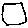
Label: hexagon